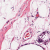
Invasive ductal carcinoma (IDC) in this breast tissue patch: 0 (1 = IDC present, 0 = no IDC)